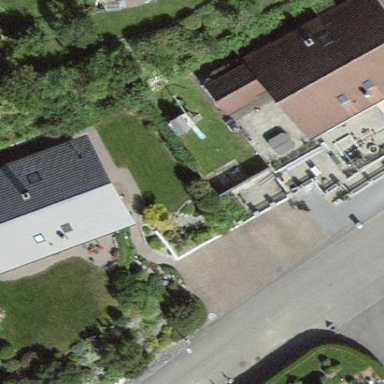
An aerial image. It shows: Group of garages.